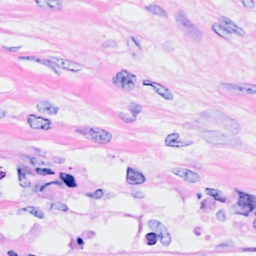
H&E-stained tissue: Breast